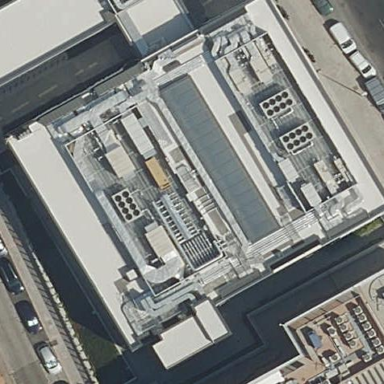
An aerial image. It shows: Office building.